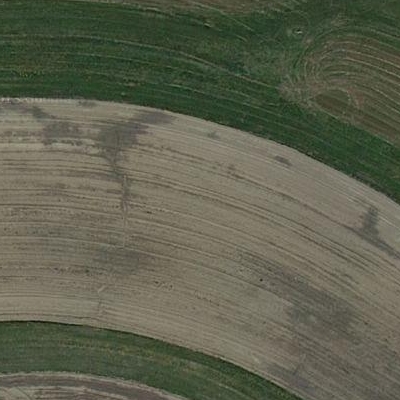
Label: Field